Field crop: maize
Growth stage: 2
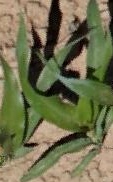
Species: maize